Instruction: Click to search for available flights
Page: home
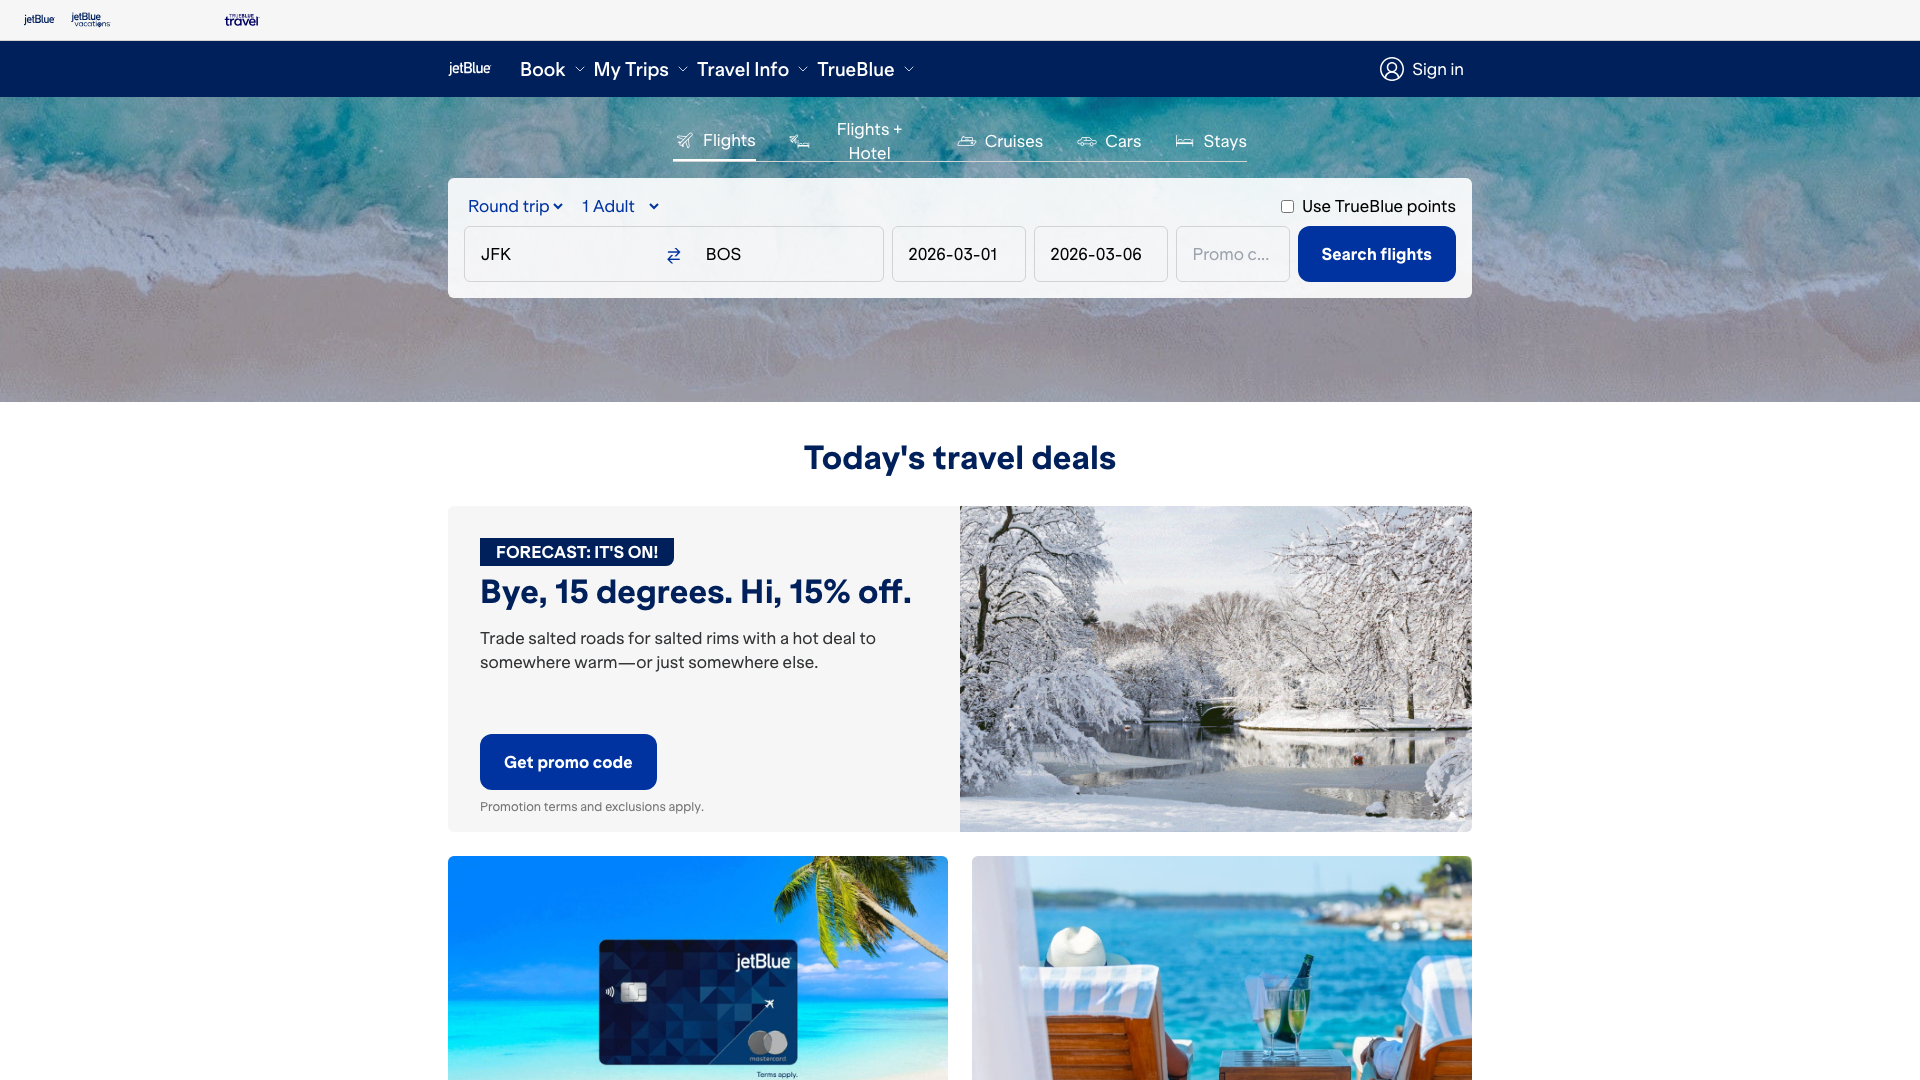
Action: click